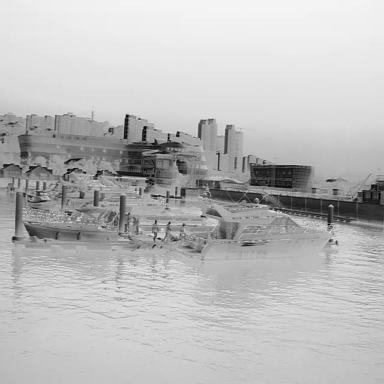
There are five canoes in the infrared image.